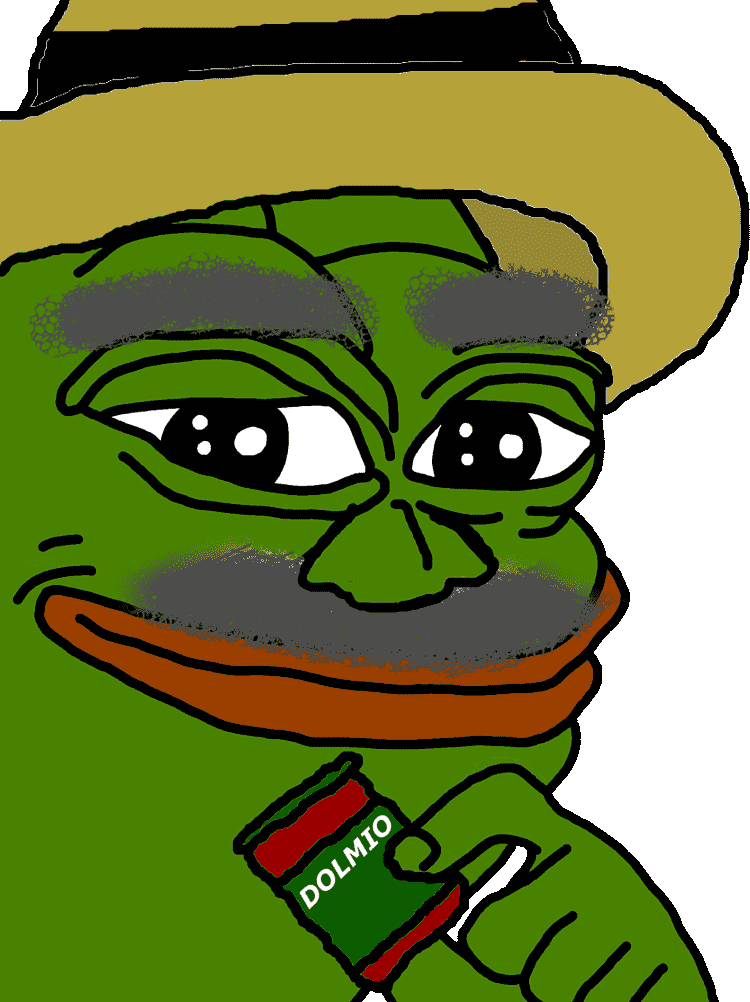
Label: 5_Pepe